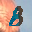
Label: 8